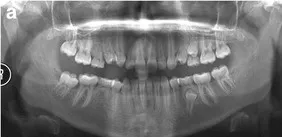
A; Panoramic radiograph showing congenitally missing right 2nd premolars.
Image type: radiology (x_ray)